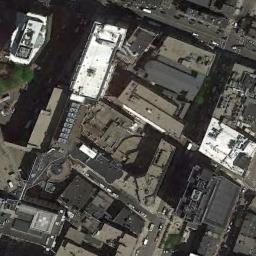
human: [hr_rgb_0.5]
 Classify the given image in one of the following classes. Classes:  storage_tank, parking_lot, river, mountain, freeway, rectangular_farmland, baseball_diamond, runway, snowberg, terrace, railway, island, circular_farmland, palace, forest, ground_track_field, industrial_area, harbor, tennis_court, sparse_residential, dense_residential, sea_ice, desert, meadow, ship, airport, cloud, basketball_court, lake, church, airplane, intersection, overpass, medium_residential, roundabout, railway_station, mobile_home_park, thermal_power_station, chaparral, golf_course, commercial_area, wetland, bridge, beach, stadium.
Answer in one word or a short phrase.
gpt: commercial_area